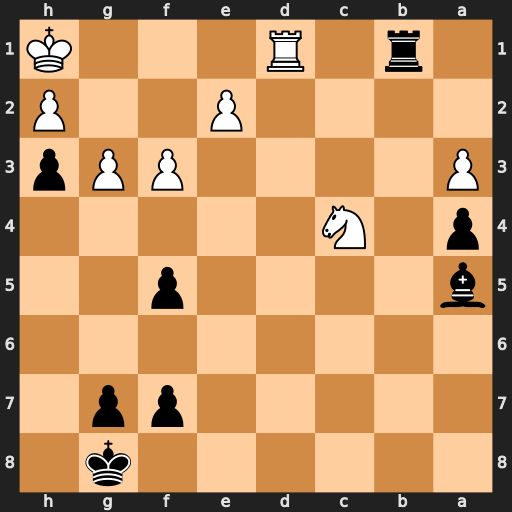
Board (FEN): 6k1/5pp1/8/b4p2/p1N5/P4PPp/4P2P/1r1R3K
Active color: b
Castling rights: -
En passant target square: -
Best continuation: Rxd1#